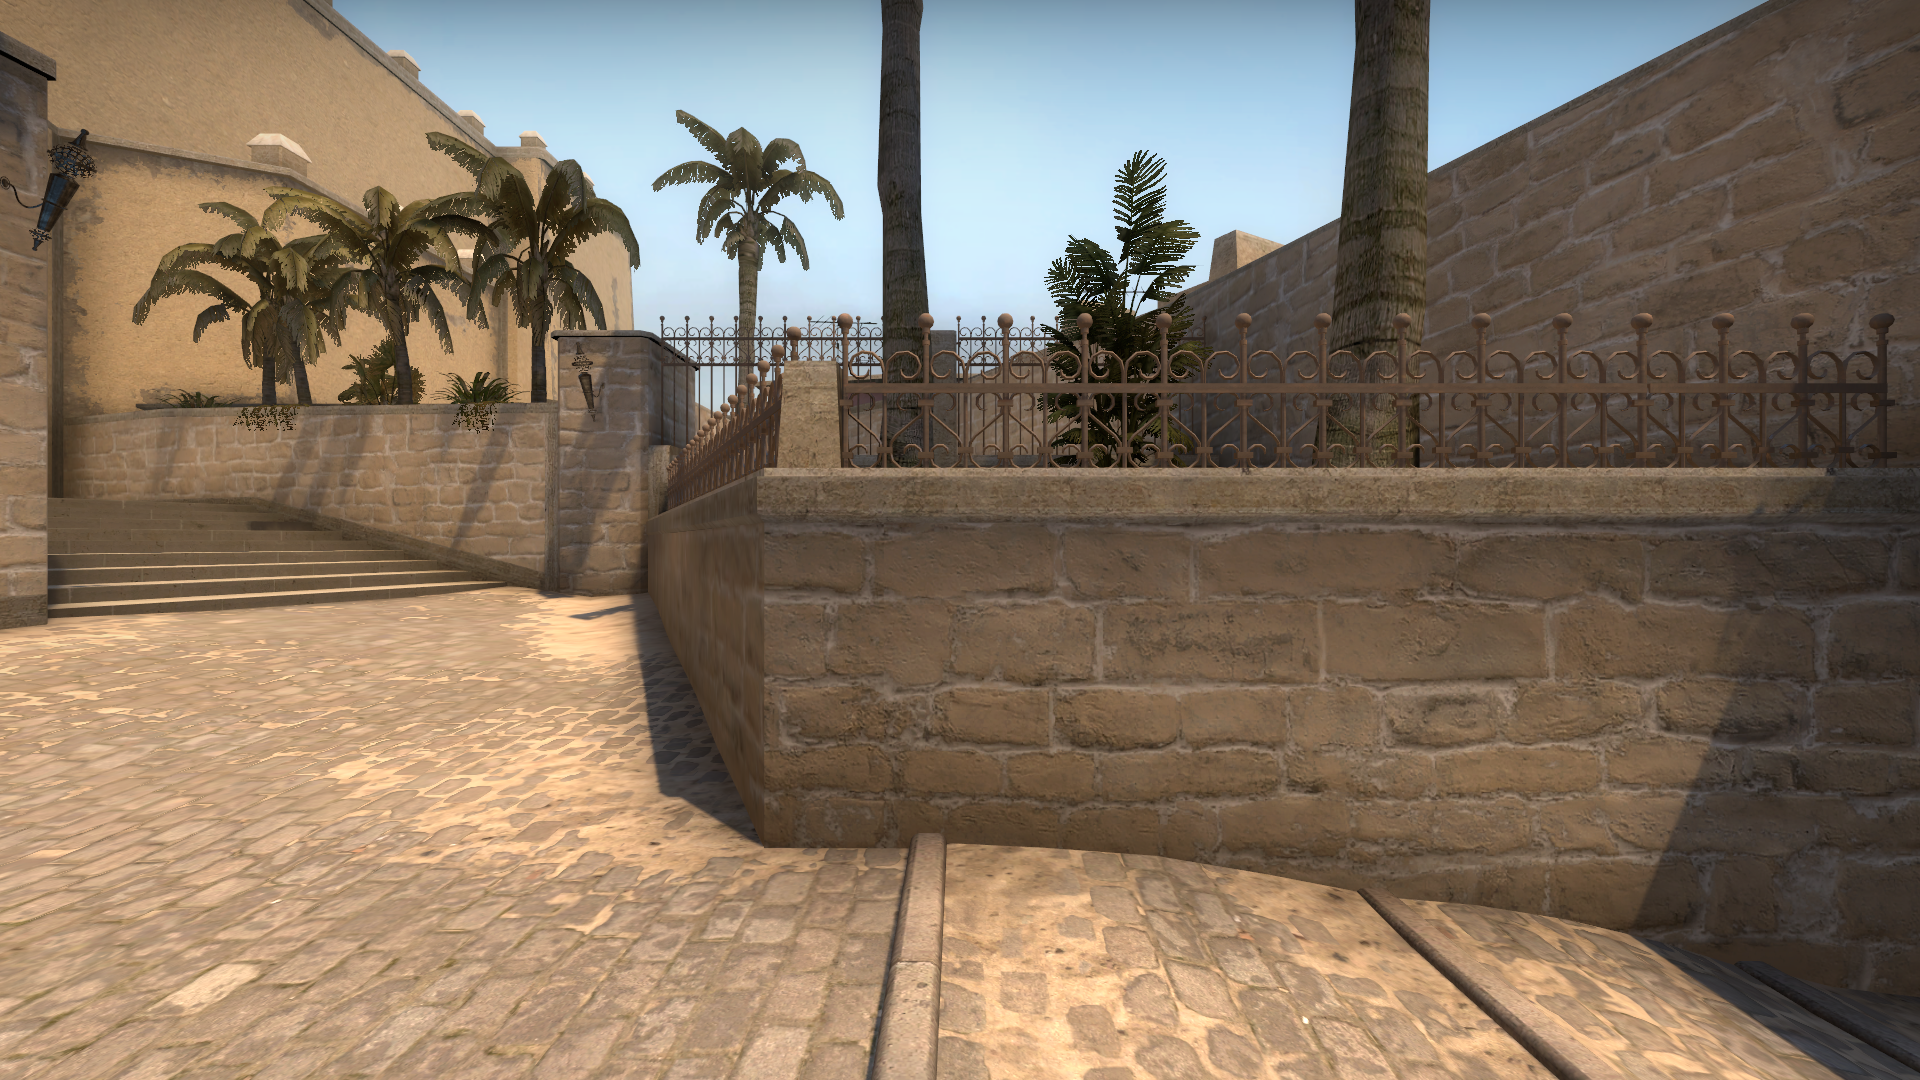
Map: de_mirage